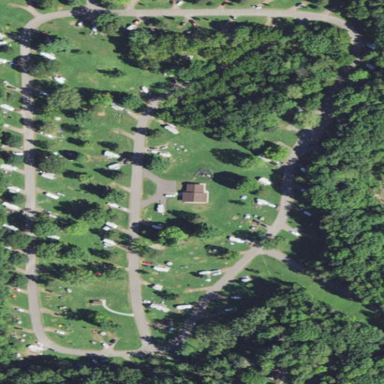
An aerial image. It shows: Campsite designated for tourism.